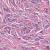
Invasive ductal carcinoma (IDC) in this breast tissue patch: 1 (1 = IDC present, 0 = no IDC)